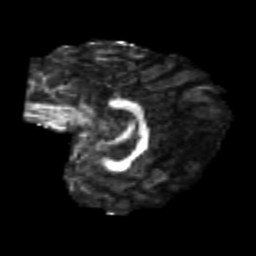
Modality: FA
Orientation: sagittal
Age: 21
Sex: female
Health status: healthy
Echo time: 0.074 s